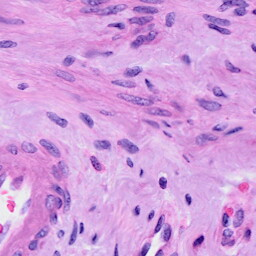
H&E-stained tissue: Cervix